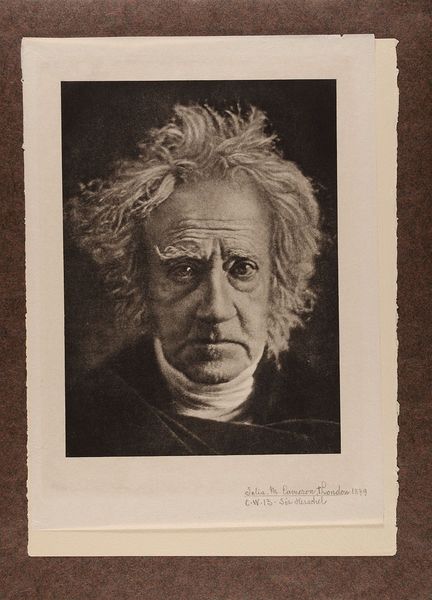
Titel: Sir Herschel
Künstler: Julia Margaret Cameron
Standort: Hamburg
Institution: Museum für Kunst und Gewerbe Hamburg
Schlagwörter: mann, person, papier, foto, fotografie, photographie, photo, astronom, lichtbild, kunstfotografie, historische, en, bildwerke, heliogravur, angewandte und bildende kunst, hessische systematik, persönlichkeit, porträtfotografie, porträtphotographie, künstlerische, heliogravüre, photogravüre, fotogravüre